Question: I am theming a radio button using jQuery;
'''
$(function() {
$("#chart_switch").buttonset();
});
'''
The HTML:
'''
<form>
<div id="chart_switch">
<input type="radio" id="pie" name="chart_type" value="pie" checked="checked" /><label for="pie">Pie</label>
<input type="radio" id="bar" name="chart_type" value="bar" /><label for="bar">Bar</label>
</div>
</form>
'''
The result:

What I don't understand is why a gap appears between the two options. I'm using Firefox 8.0 and also appears the same in Chrome (v15.0)
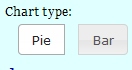
Answer: After spending an hour researching and trying all the solutions for this problem and then finally posting my question on SO, literally 5 minute later I discover that my jQuery needed updating...once I updated this, it appears as expected.